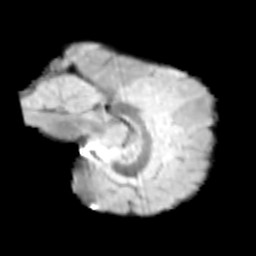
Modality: T2w
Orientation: sagittal
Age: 12
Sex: male
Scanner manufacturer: siemens
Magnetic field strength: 3 T
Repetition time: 3.8 s
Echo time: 0.07 s